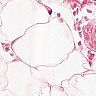
Metastatic tissue present: no